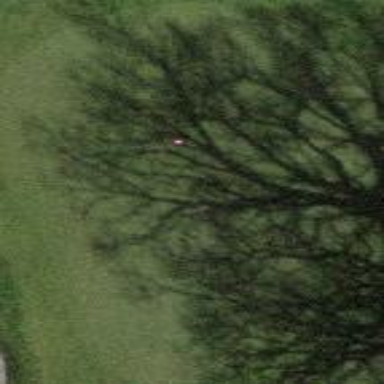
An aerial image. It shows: Golf green.